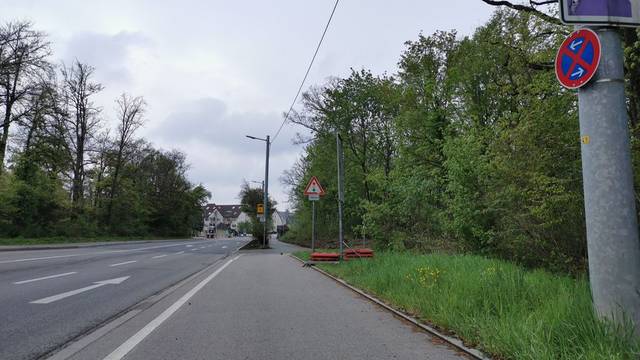
Region: Germany
Coordinates: 48.789, 9.152